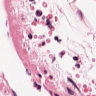
Metastatic tissue present: no